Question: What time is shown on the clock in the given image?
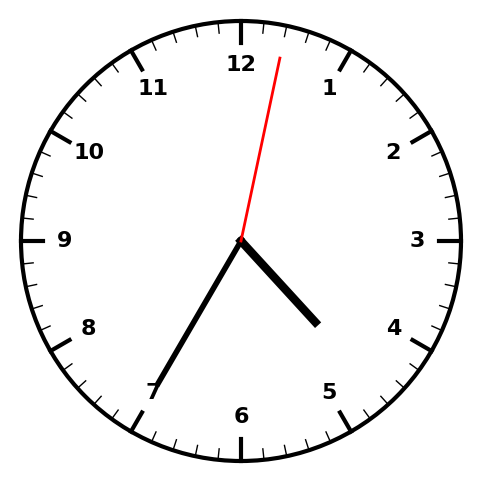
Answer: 04:35:02